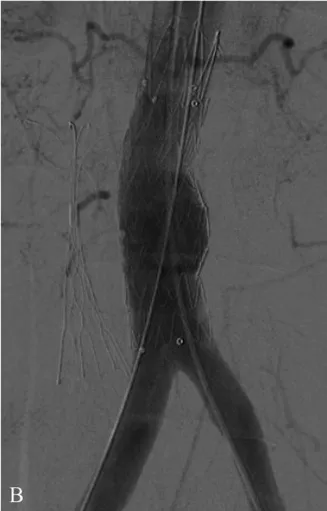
Control angiography after deployment of the endograft, with no leaks.
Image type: radiology (ct)